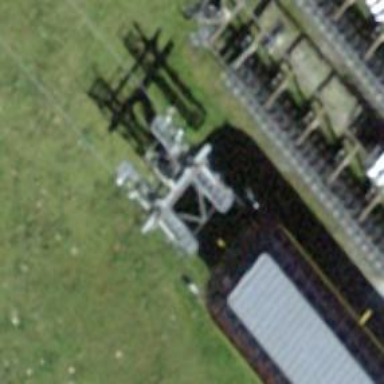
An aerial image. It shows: Chair lift.